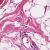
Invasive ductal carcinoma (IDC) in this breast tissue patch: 0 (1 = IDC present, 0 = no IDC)